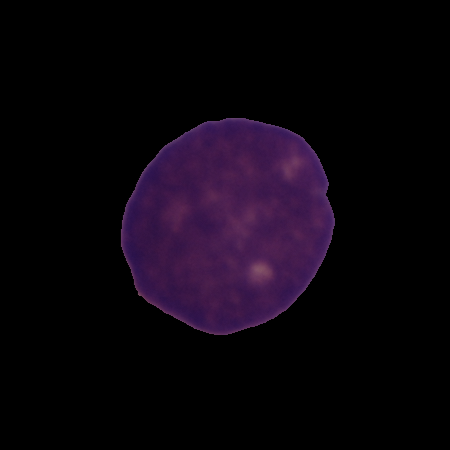
Label: cancer